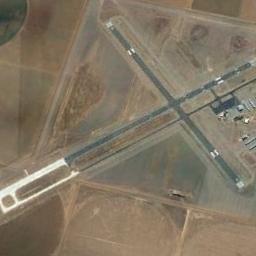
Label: airport